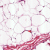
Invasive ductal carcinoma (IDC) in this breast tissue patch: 0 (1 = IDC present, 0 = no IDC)